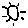
Label: sun